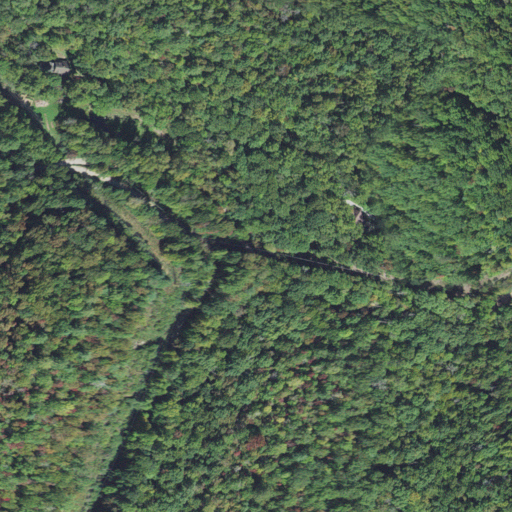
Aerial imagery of valley in North Carolina named Lloyd Cove containing mixed forest, deciduous forest, open development, and low intensity development